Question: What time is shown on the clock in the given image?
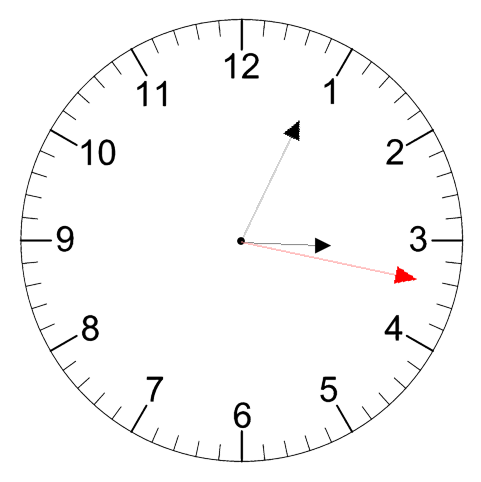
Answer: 03:04:17